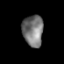
Tissue: prostate
Cell type: T cells
Senescence score: 0.3618
Nuclear area (px): 633
Mean DAPI intensity: 119.036